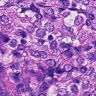
Metastatic tissue present: yes